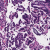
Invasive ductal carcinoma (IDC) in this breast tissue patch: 1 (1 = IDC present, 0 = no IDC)